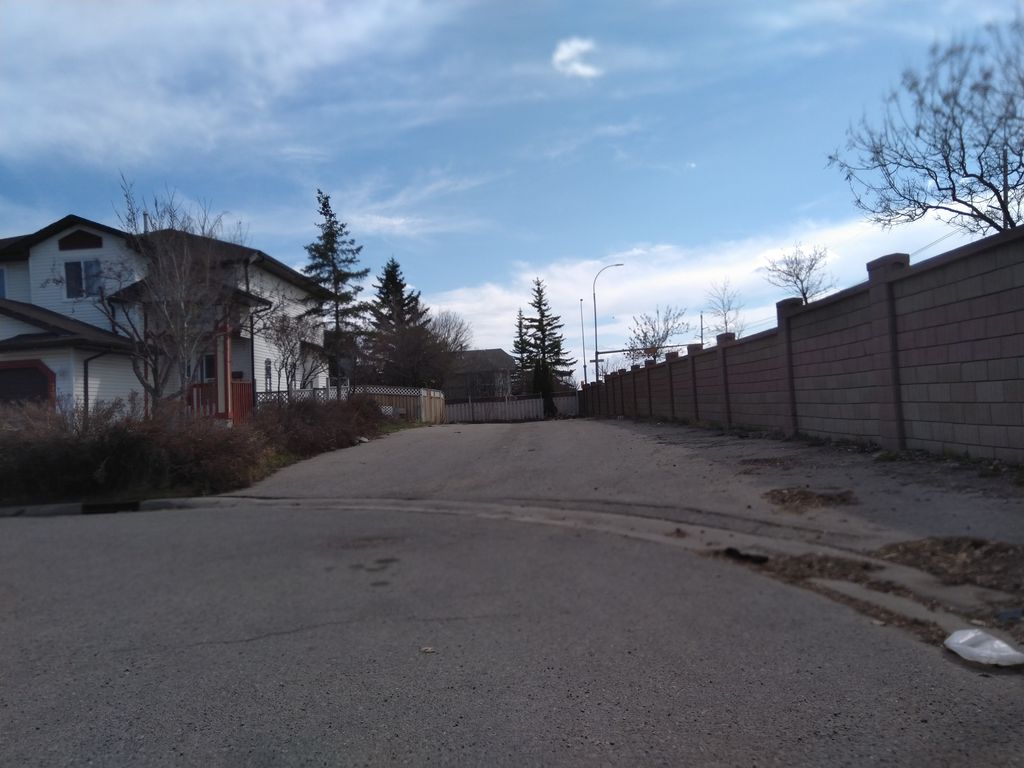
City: calgary